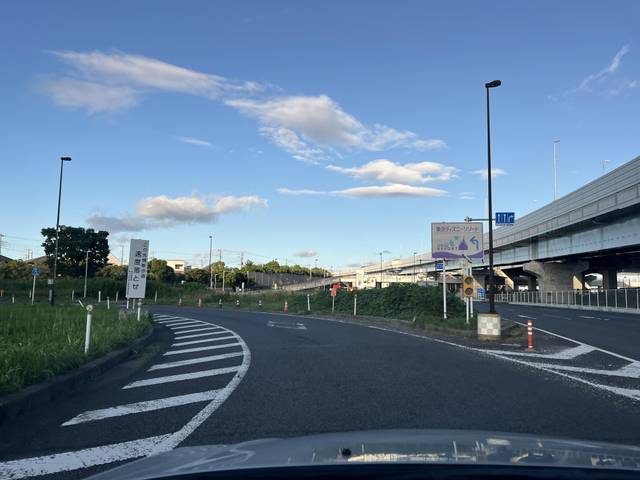
Region: Japan
Coordinates: 35.638, 139.882